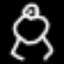
Label: frog